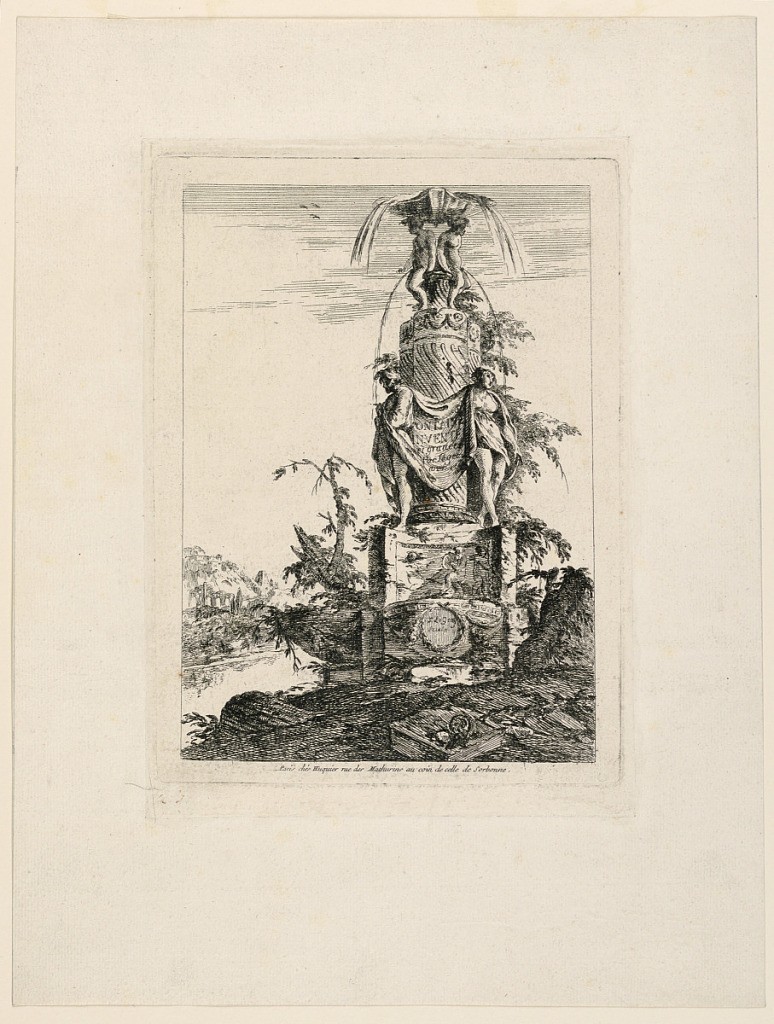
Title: Design for a Fantastic Fountain
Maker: Jean-Laurent Legeay, French, ca. 1710–86
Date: ca. 1770
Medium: Etching on paper, remargined
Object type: Print
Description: Partially in ruins and in deserted country, the upper waters of the fountain spring. A cloth is held by two figures on the shaft, with the inscription: "FONTAINE / INVETE / et graues Par Legeay / arch. Et"; "J Legeay / sculp." is written in a medallion at the bottom. Bottom margin: "A Paris chés Huquier rue des Mathurins au coin de celle de Sorbonne." (cf. Guilmard).